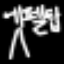
Label: The Eiffel Tower